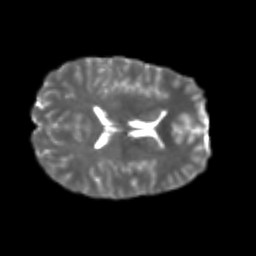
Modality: T2w
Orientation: axial
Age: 23
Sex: male
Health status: healthy
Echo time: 0.074 s